Field crop: maize
Growth stage: 2
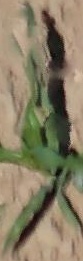
Species: maize